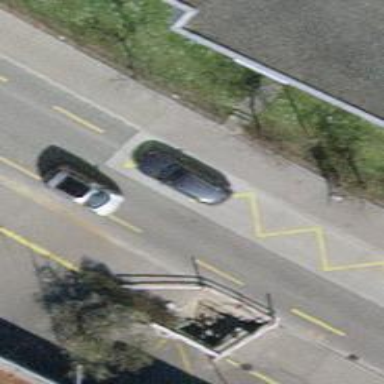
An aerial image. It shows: Platform for public transport on the road.